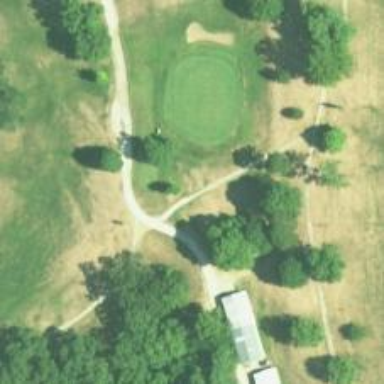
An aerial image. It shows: Service road designated as golf cart path.